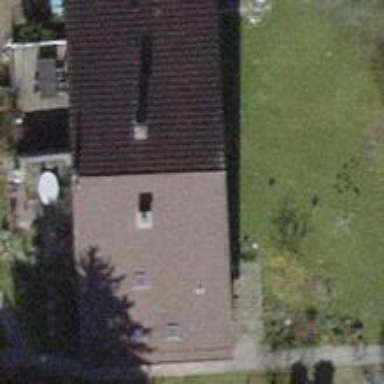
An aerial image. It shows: Semidetached house with tile roof.